Aerial crown-view tile of a tropical tree (Barro Colorado Island, Panama), acquired 20250124:
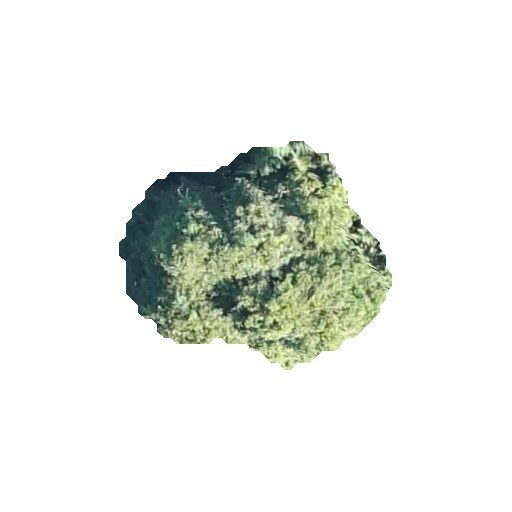
Species: Alseis blackiana
GBIF accepted scientific name: Alseis blackiana
Crown area: 63.569 m²